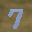
Label: 7